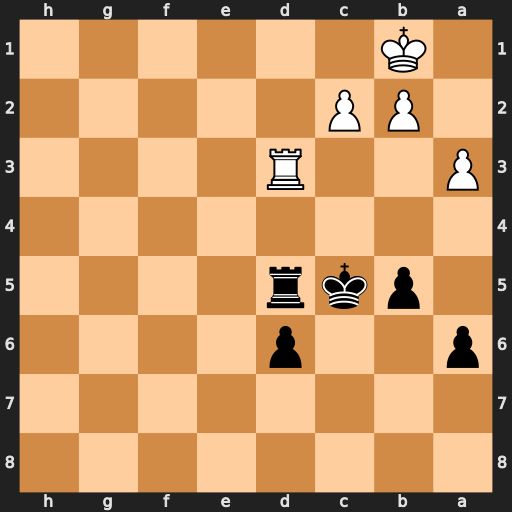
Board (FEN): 8/8/p2p4/1pkr4/8/P2R4/1PP5/1K6
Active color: b
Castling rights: -
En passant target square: -
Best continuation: Rxd3 cxd3 Kd4 Kc2 Ke3